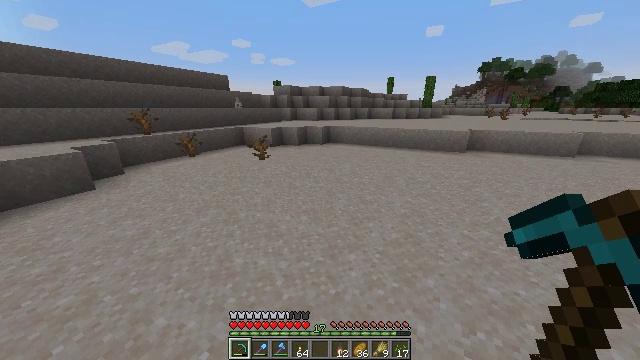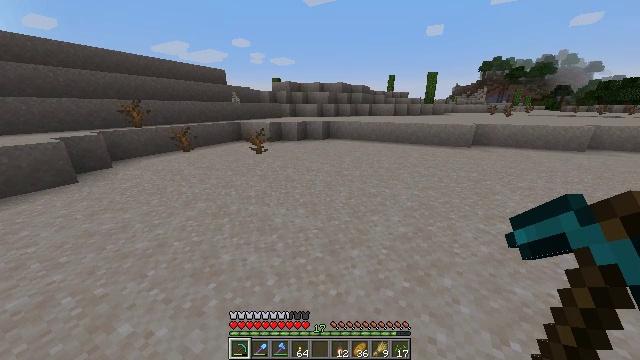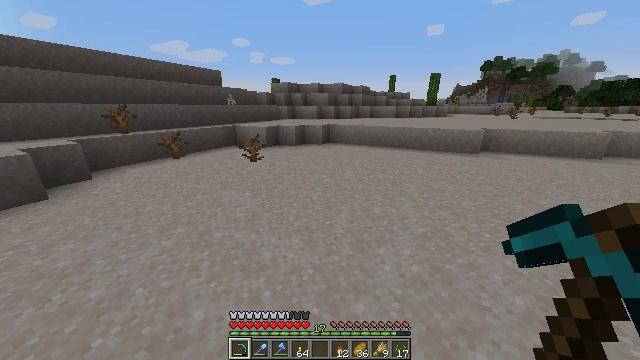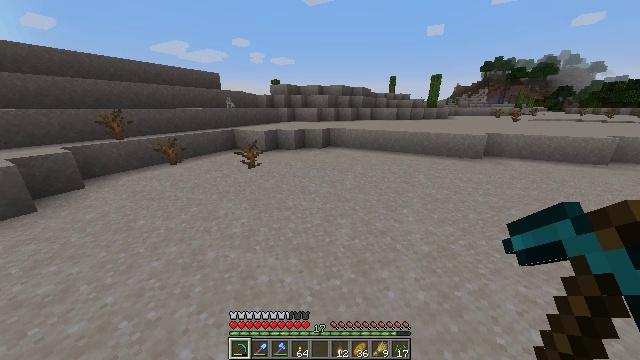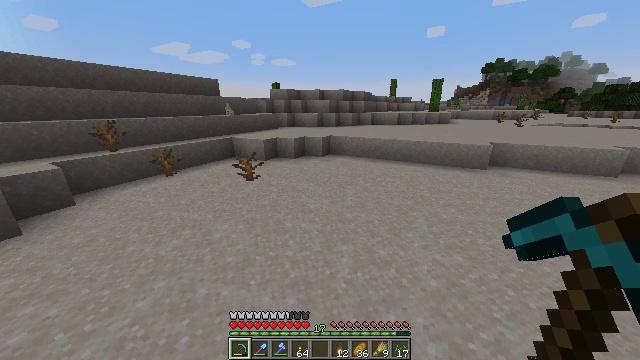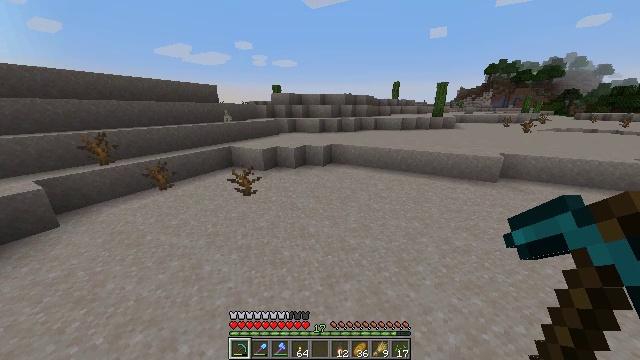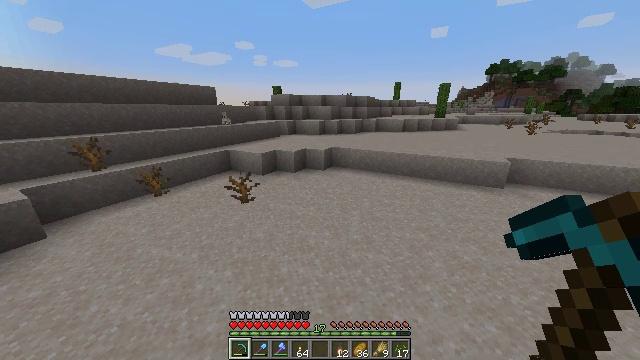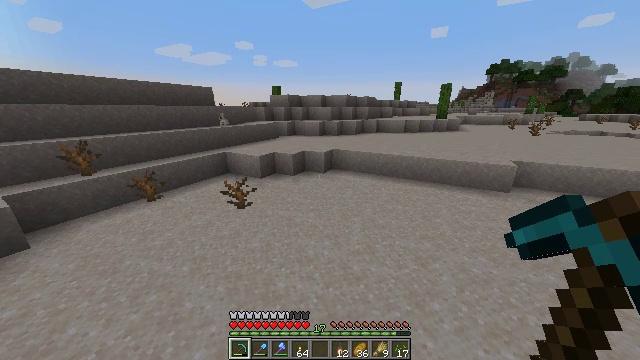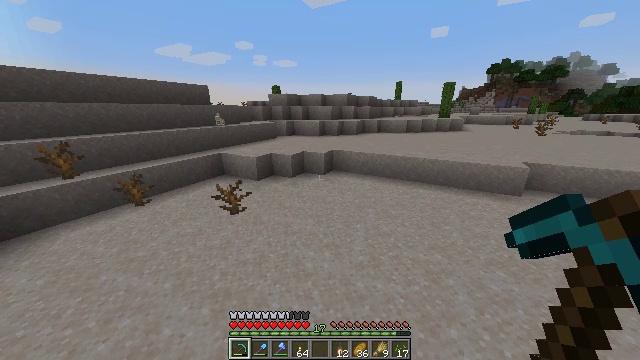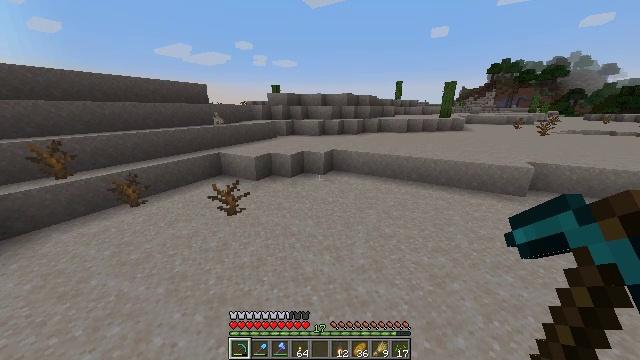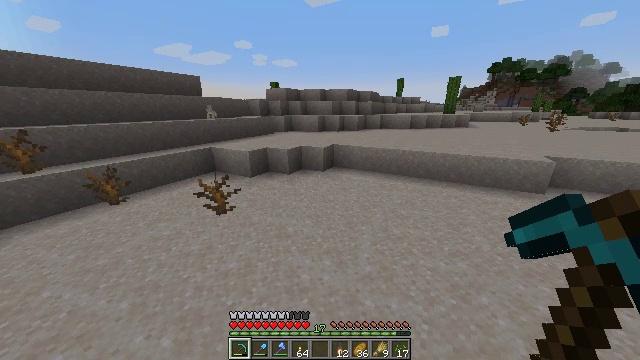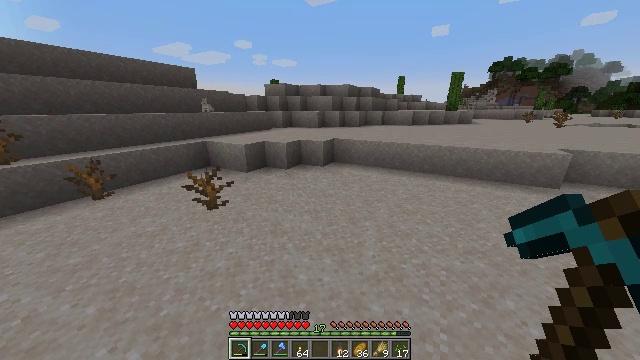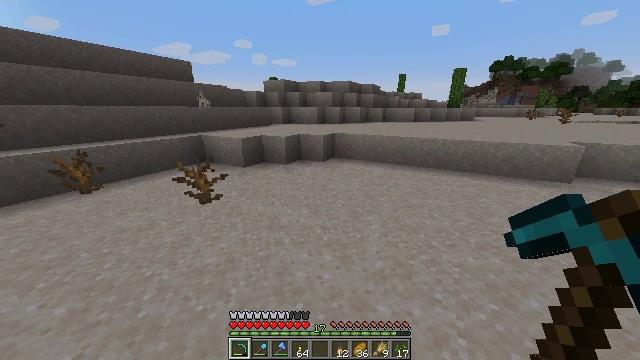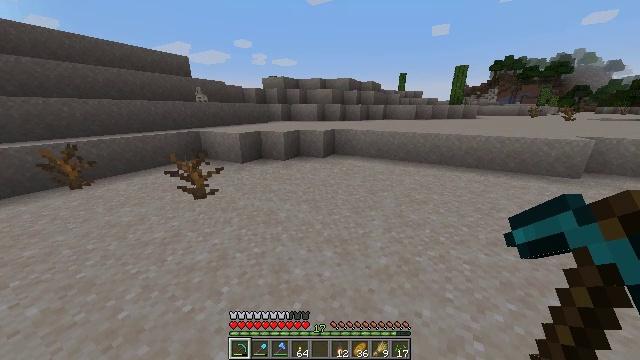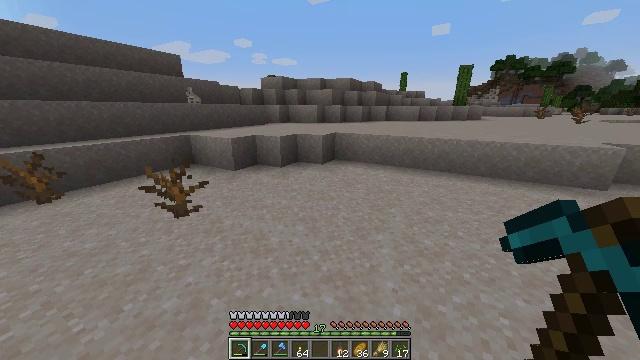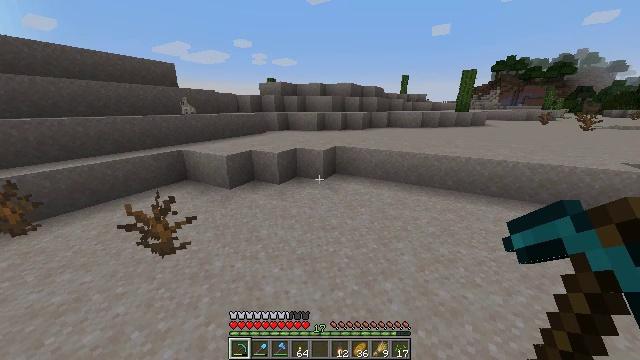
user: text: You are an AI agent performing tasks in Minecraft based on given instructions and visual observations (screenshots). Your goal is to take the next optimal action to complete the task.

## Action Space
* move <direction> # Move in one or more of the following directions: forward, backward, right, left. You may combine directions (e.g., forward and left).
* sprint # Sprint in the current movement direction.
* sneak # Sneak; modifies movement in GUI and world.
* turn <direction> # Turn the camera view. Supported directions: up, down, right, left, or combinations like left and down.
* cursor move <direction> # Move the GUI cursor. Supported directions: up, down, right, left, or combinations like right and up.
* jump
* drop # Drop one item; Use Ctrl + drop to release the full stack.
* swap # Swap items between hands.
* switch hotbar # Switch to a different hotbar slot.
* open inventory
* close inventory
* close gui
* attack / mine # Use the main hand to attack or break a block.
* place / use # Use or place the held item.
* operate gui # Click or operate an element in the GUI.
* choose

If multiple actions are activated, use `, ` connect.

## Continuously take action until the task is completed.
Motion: motion action
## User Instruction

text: Collect oxeye daisy from the ground.
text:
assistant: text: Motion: move forward, sprint, jump
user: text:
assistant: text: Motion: move forward, sprint, jump
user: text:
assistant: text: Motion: move forward, sprint, jump
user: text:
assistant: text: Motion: move forward, sprint, jump
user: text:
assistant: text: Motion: move forward, sprint, jump
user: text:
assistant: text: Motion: move forward, sprint, jump
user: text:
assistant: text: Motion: move forward, sprint, jump
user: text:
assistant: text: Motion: move forward, sprint, jump
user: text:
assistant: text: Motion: move forward, sprint, jump
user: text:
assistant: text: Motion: move forward, sprint, jump
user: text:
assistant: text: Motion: move forward, sprint, jump
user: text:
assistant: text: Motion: move forward, sprint, jump
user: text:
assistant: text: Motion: move forward, sprint, jump
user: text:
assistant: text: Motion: move forward, sprint, jump
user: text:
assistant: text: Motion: move forward, sprint, jump
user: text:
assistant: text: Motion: move forward, sprint, jump
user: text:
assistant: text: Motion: move forward, sprint, jump
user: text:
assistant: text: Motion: move forward, sprint, jump
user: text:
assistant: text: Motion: move forward, sprint, jump
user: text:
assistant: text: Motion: move forward, sprint, jump
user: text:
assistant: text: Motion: move forward, sprint
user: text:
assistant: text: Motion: move forward, sprint
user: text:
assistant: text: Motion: move forward, sprint
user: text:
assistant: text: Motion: move forward, sprint
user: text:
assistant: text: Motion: move forward, sprint, turn left
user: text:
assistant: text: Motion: move forward, sprint, turn left
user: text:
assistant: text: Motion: move forward, sprint, turn left
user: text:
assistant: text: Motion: move forward, sprint
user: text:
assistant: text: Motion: move forward, sprint, jump
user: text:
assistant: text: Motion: move forward, sprint, jump